Question: I'm currently facing a problem with WPF 3D using C#. To put it simple, I need to animate some simple mechanical part by only moving two of them (one at a time or both together). Here is a simple drawing depicting the situation :

So by moving (translating) vertically P1 or/and P2 parts, the whole thing needs to move accordingly.
I guess it may be possible to do by computing a lot of angles and applying numerous transformations but this is not my goal.
Therefore I would imagine something like attaching the parts together by the means of a pivot point.
What is the preferred way to do this to preview it using WPF 3D?
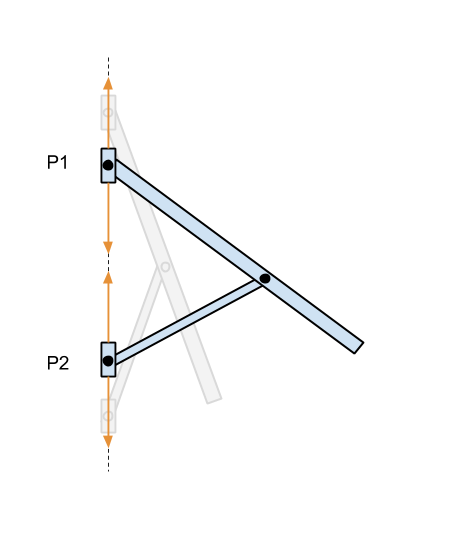
Answer: WPF 3D, Ogre, Mogre, OpenTK... are libraries for display. They have nothing to do with mechanical constraints calculations. But they goes well with .
WPF 3D is a subset of WPF dedicated to 3D drawing. If you need 2D, then WPF is enough.
As your project looks 2D, you might want to have a look to <URL>. The feature you need is called . Both libraries target 2D games development, but they can be used for simple kinematics animations, and Farseer Physics is doing very well with WPF.